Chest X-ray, AP view. Patient: 48 years old, sex M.
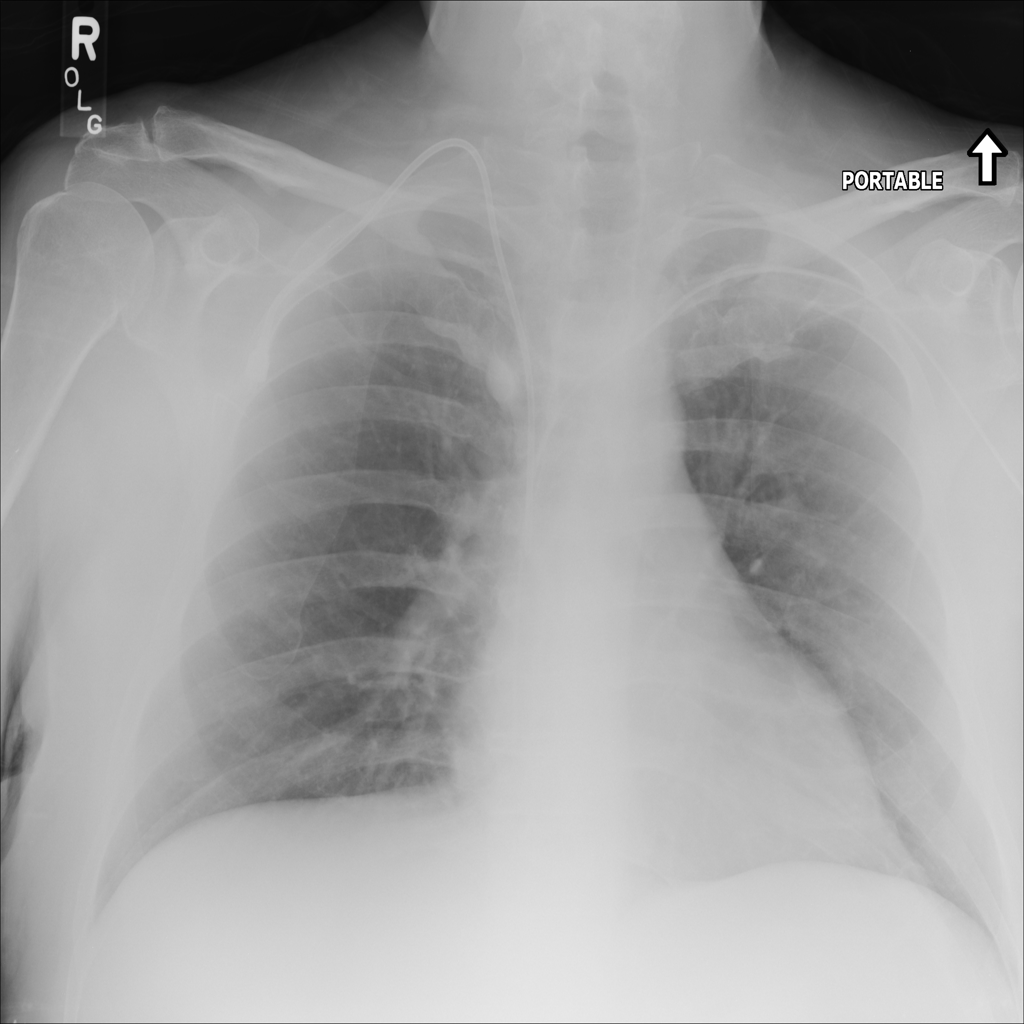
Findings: No Finding